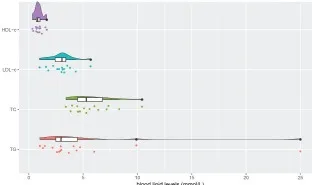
Pituitary dysfunctions and metabolic disorders. Serum uric acid levels of the evaluated cases (n = 20).
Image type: pathology (immunostaining)